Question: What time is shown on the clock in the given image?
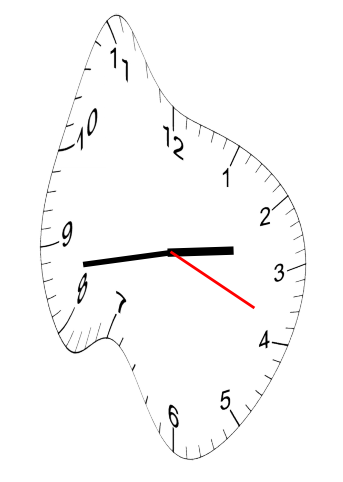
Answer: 02:43:19